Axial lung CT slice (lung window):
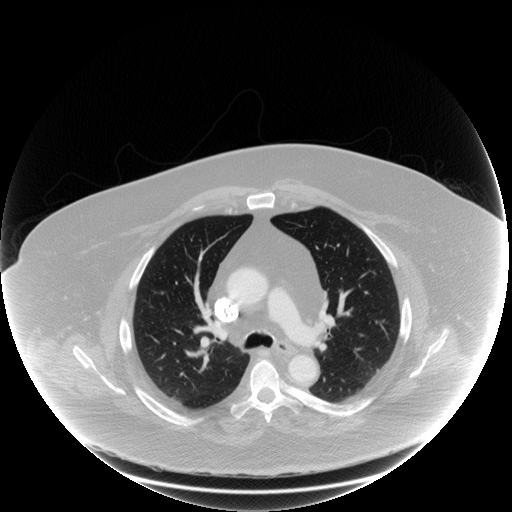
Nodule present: no